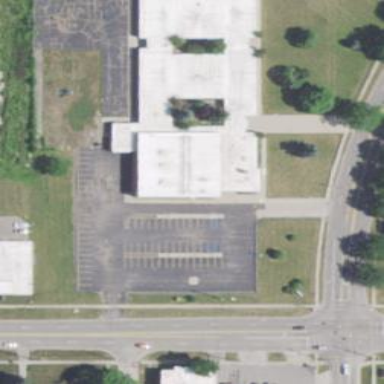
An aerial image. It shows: School building.